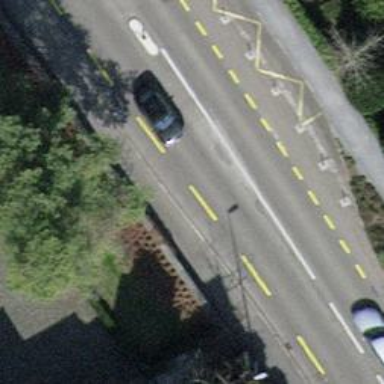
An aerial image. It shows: Sidewalk.